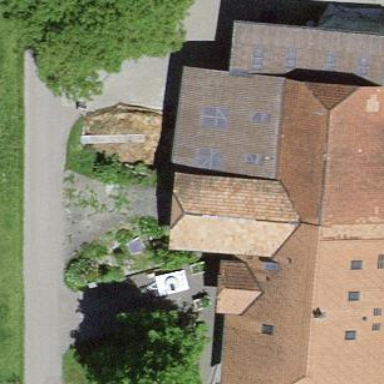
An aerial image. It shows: Farm building.